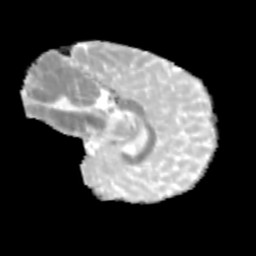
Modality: MD
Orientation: sagittal
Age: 12
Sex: male
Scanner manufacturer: siemens
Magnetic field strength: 3 T
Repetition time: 3.8 s
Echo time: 0.07 s